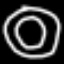
Label: donut